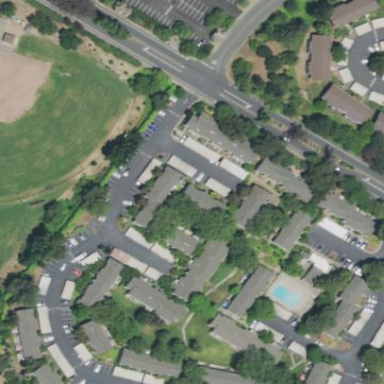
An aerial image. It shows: Residential area with apartments.